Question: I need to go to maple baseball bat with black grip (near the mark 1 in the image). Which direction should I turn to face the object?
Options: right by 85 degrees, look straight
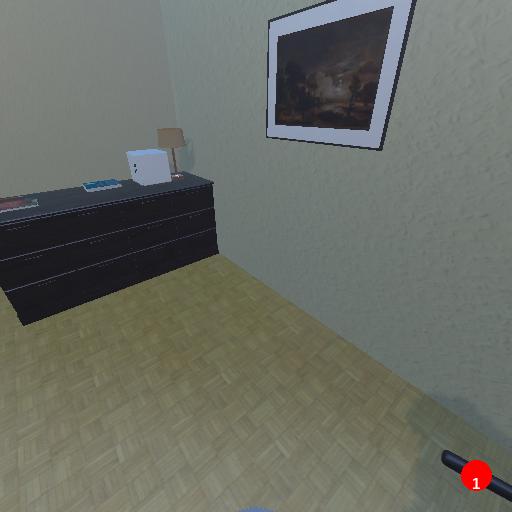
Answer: right by 85 degrees